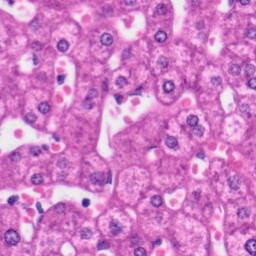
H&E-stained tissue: Liver